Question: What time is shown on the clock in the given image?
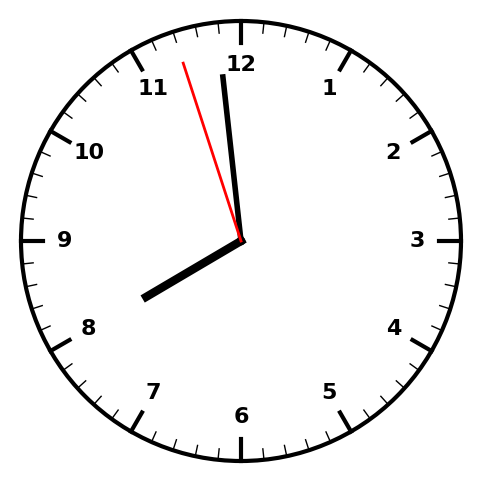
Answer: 07:58:57